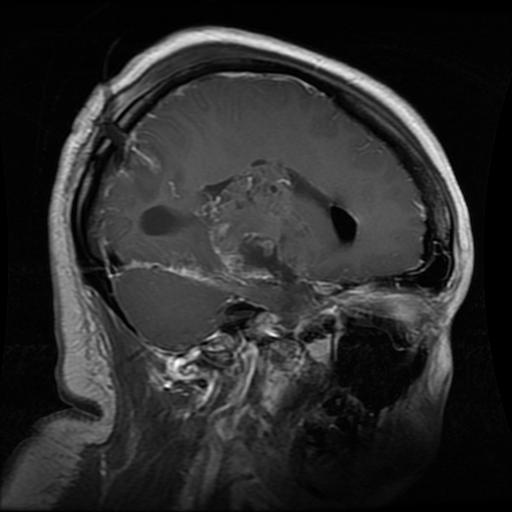
Label: glioma